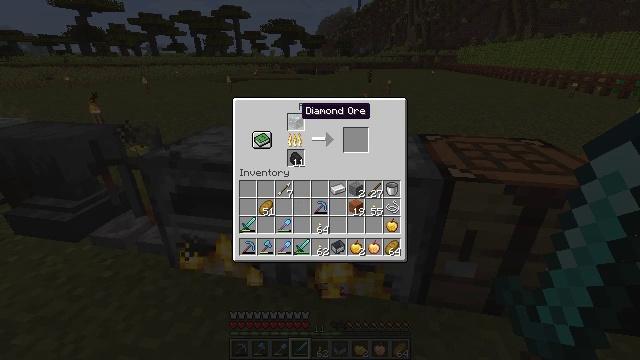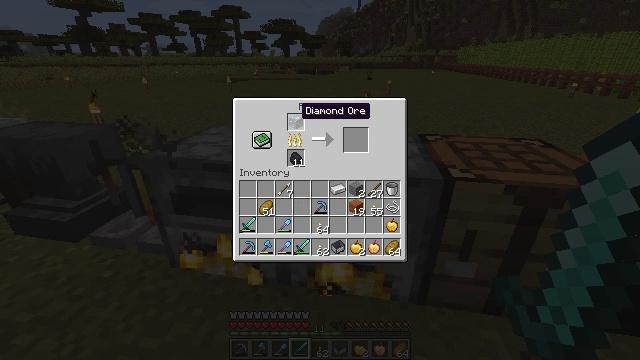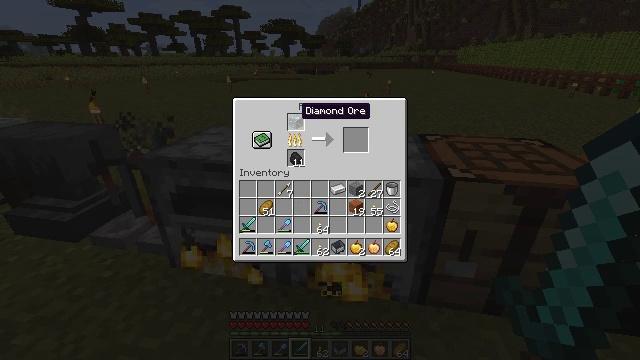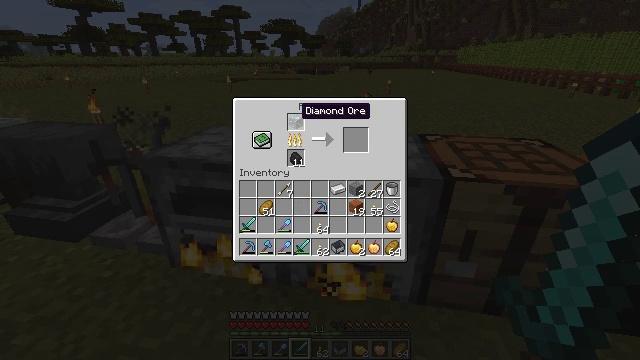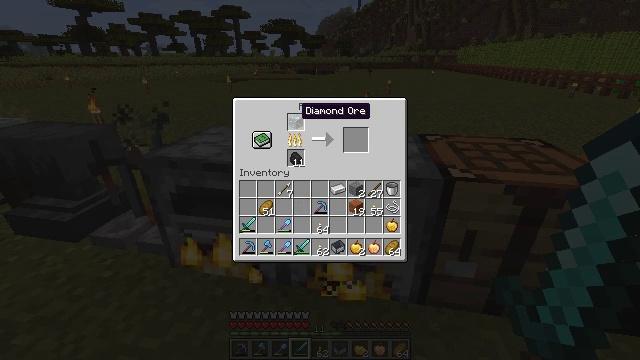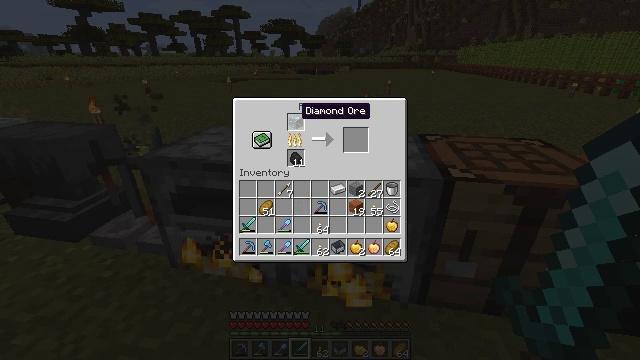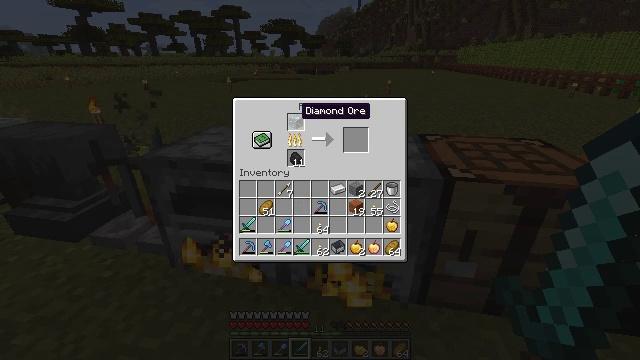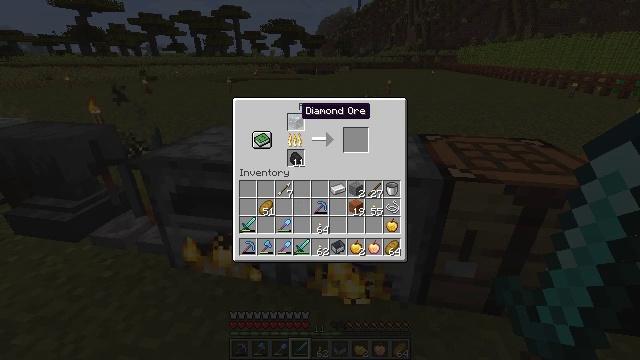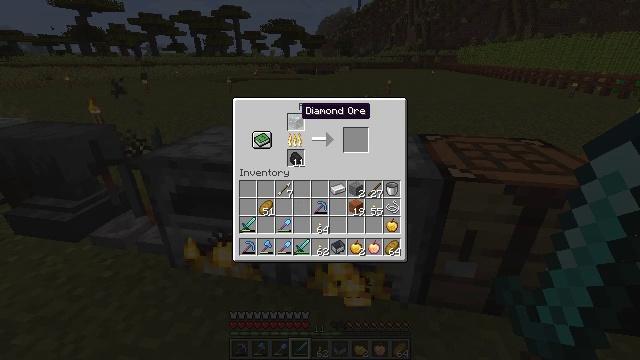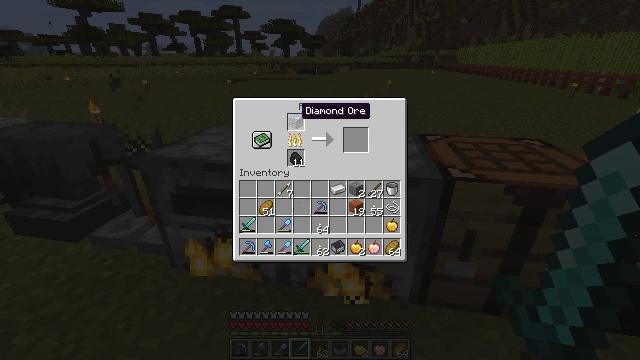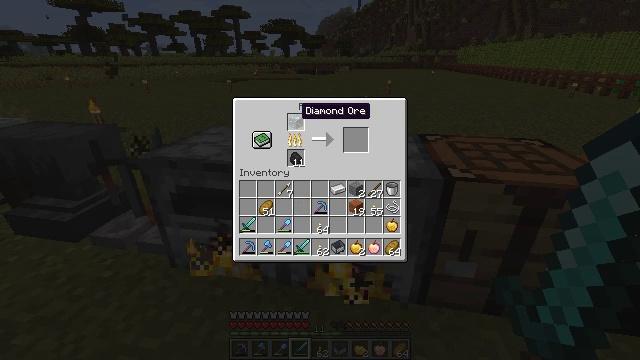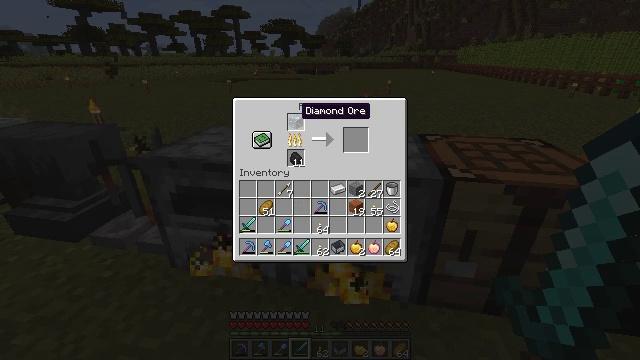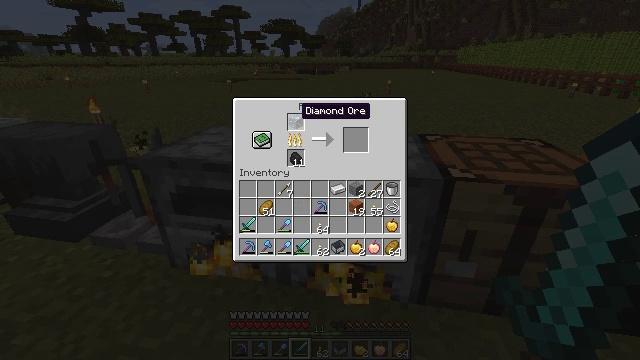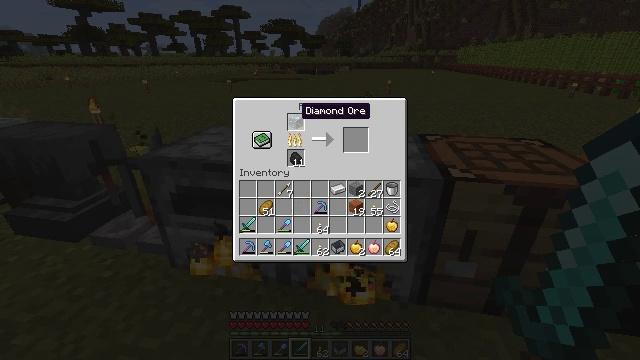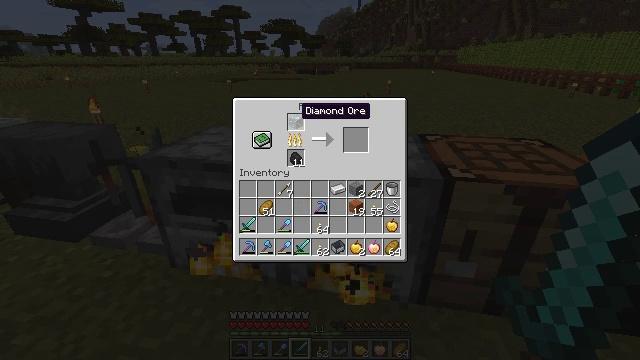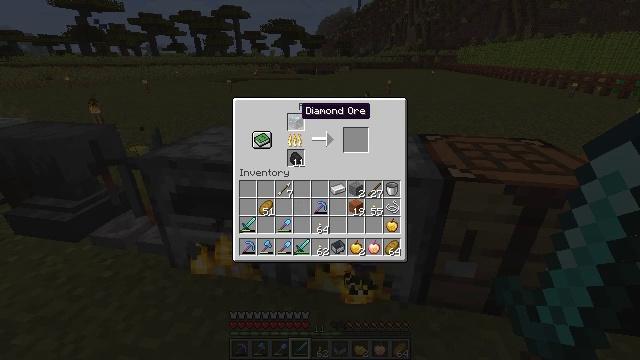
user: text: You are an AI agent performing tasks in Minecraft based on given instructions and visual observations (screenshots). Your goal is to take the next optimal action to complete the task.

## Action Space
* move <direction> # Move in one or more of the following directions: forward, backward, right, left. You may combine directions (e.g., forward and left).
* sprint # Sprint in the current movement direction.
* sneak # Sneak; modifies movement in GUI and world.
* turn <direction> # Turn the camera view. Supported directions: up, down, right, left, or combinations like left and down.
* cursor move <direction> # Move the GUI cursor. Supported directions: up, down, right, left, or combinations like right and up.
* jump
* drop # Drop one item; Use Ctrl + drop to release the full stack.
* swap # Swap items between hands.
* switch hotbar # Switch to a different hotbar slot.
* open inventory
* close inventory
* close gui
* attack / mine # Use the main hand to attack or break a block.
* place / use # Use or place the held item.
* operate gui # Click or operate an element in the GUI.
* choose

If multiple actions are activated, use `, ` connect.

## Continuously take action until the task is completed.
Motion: motion action
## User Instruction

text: Interact with the crafting table to craft a diamond.
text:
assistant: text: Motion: no_op
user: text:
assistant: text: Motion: no_op
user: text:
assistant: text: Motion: no_op
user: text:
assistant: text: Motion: no_op
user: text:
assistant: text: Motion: no_op
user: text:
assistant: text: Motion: no_op
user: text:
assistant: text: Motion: no_op
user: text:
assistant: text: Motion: no_op
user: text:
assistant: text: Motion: no_op
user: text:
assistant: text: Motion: no_op
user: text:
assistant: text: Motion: no_op
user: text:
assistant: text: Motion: no_op
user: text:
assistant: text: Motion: no_op
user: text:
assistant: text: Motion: no_op
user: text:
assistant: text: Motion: no_op
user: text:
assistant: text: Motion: no_op
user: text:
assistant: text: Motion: no_op
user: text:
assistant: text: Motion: no_op
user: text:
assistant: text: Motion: no_op
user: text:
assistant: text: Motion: no_op
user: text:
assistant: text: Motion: no_op
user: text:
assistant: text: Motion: no_op
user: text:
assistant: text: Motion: no_op
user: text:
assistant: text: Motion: no_op
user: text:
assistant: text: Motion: no_op
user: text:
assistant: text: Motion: no_op
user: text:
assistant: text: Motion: no_op
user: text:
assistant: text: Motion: no_op
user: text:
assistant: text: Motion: no_op
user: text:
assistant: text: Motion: no_op